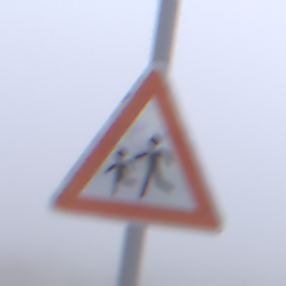
Verkehrszeichen: KinderRechts
Umgebung: Outdoor, RoadRail
Tageszeit: MorningAfternoon
Wetter: Overcast
Licht: Natural
Jahreszeit: NotSpecified
Kontrast: LowContrast